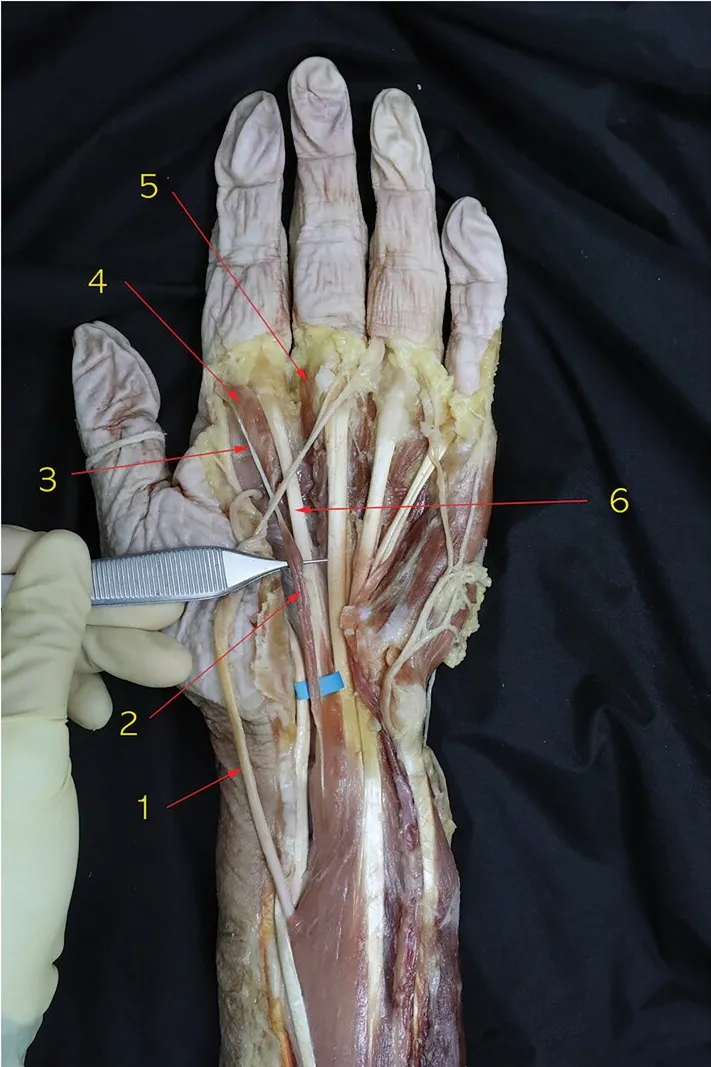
Dissection of the left wrist of an 85-year-old Korean female cadaver in the volar aspect. The anatomical structure of carpal tunnel was identified. We encountered an accessory first lumbrical muscle to the index finger within carpal tunnel (blue background). 1. Median nerve, 2. Accessory first lumbrical muscle, 3. Tendinous portion of the accessory first lumbrical muscle, 4. first lumbrical muscle, 5. Second lumbrical muscle, 6. Tendinous portion of flexor digitorum superficialis to the index finger.
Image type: medical_photograph (other_medical_photograph)